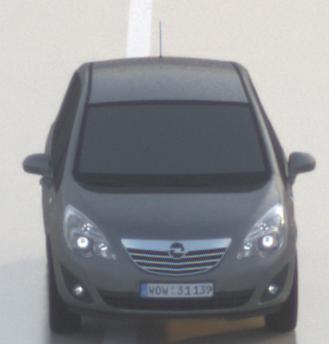
Make: Opel
Model: Meriva 1.4
Detailed model: Meriva (B)
Model produced from: 2010/05
Model produced until: 2013/11
Doors: 5
Color: gray
Road condition: wet road
Daytime: sunrise or sunset
Contrast: low contrast